Question: I just finished the development of my app. Its a chat app. Now i want to add my app icon in contact list of phone like Facebook, Google and Whatsapp icon is there. I want exactly like this:

Means if anybody from my contacts is using my app, icon of my app should be visible with the name in my contacts list. If anybody has any idea, please help me to do this.
thanks in advance :)
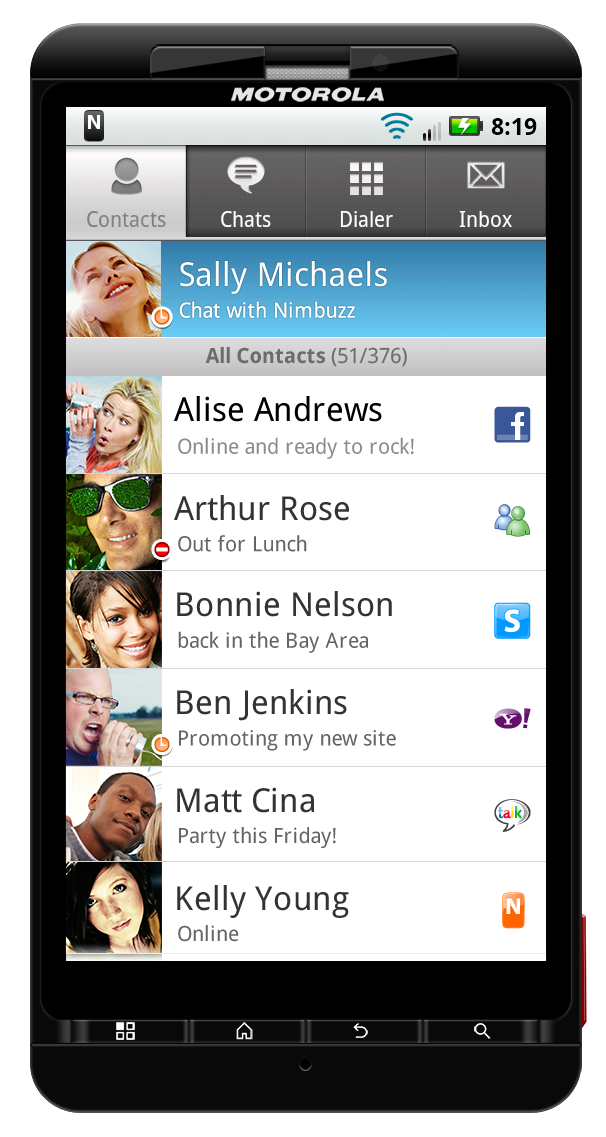
Answer: I believe for applications to show up in Contacts like the above example, they must also be added in the 'Accounts' section in the settings menu on Android.
You can find more about how exactly to do that here:
<URL>